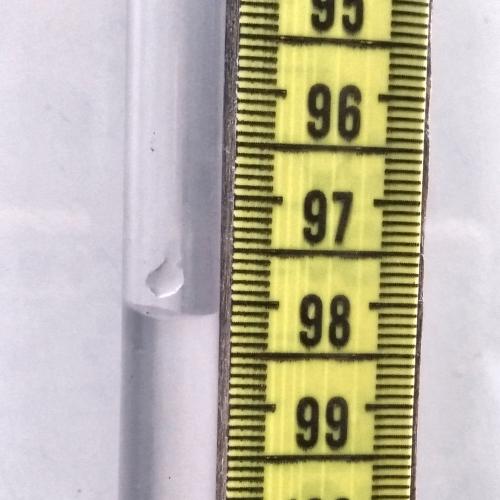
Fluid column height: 98.1 cm